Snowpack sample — Snodgrass Mountain, Crested Butte, Colorado (2/4/25, 12:06 PM MST)
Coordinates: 38.923, -106.968
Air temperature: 35 °F
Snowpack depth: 80 cm
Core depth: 50 cm
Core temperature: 30.2 °F
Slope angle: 14°, slope face: 78°
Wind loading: low
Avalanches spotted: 0
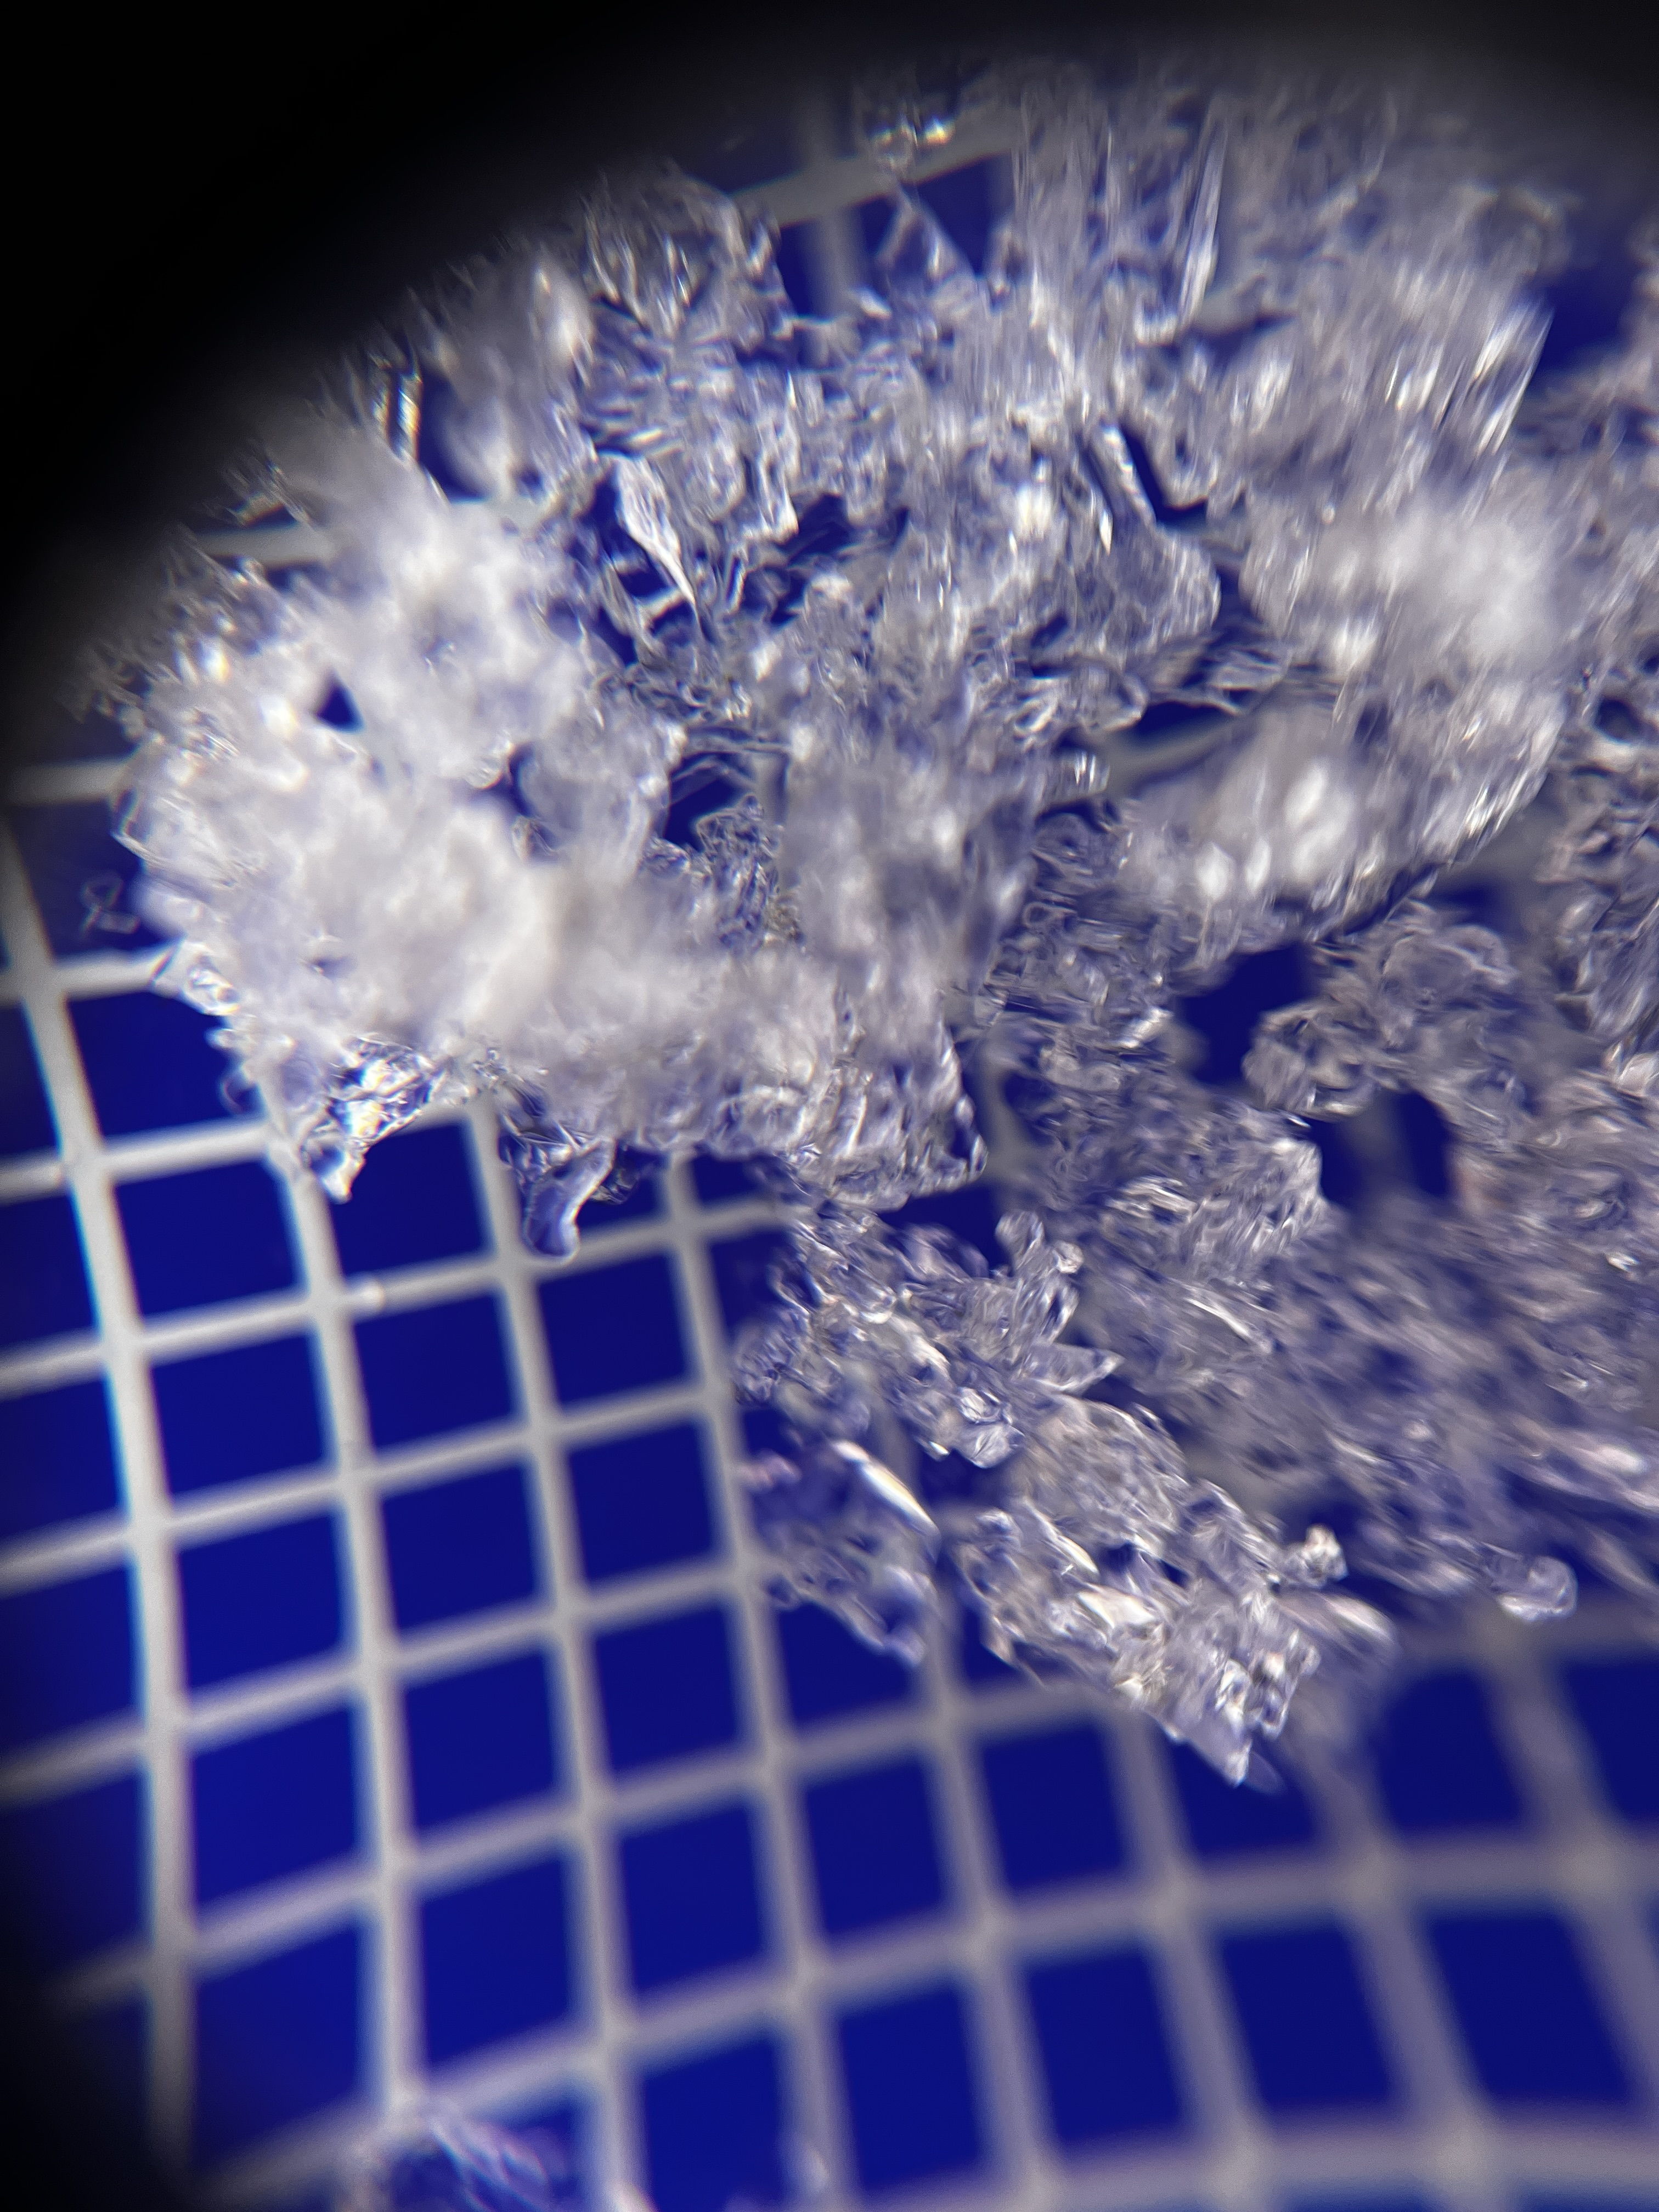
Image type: magnified_profile
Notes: No avalanches nearby, unusually warm weather for the last month reported by residents, Collected 25 yards from treeline